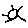
Label: sun